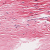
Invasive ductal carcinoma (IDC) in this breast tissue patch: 0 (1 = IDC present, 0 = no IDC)